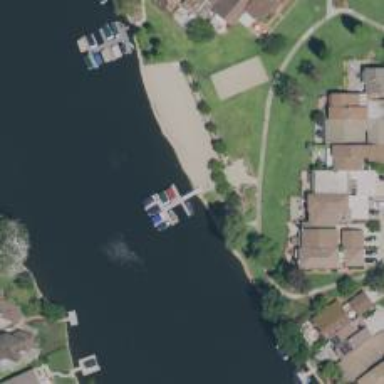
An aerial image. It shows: Slipway on leisure land.